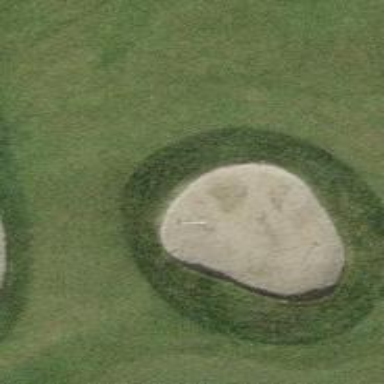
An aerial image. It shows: Golf bunker filled with natural sand.